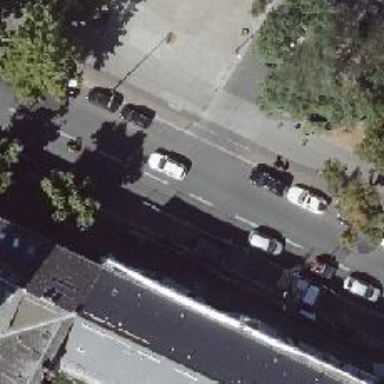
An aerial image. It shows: Secondary road with asphalt surface and lane markings. There are parallel parking lanes on both sides and cycle tracks on both sides as well.